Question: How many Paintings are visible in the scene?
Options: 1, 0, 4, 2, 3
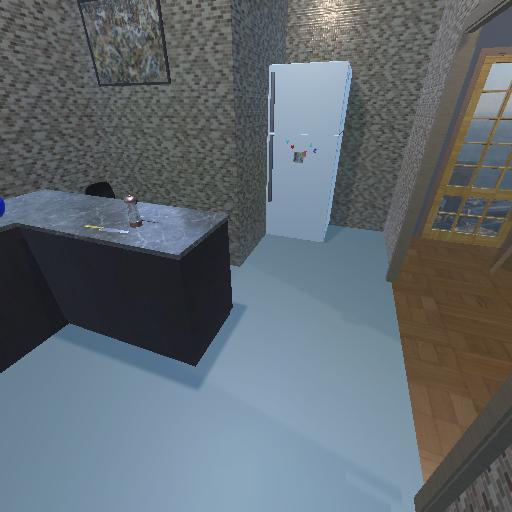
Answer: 1